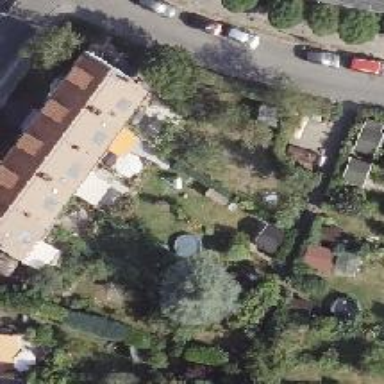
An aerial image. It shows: Residential garden.